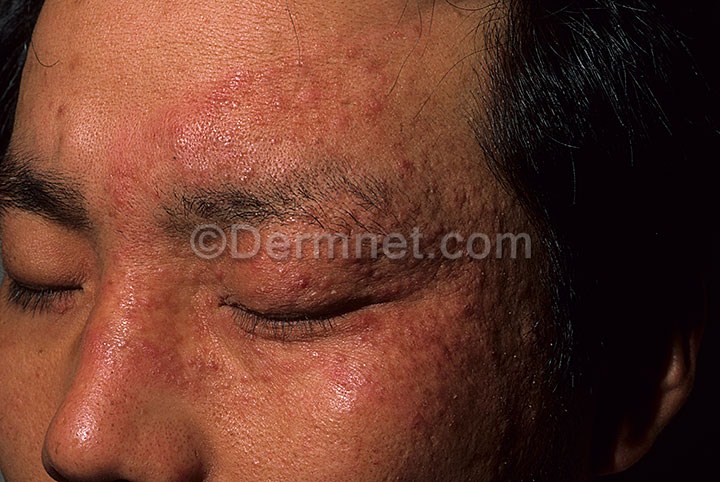
Disease: Tinea Ringworm Candidiasis and other Fungal Infections